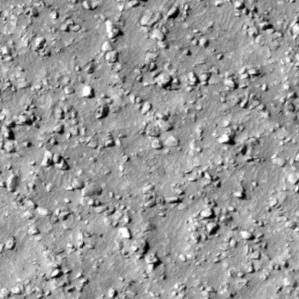
Label: non_frost